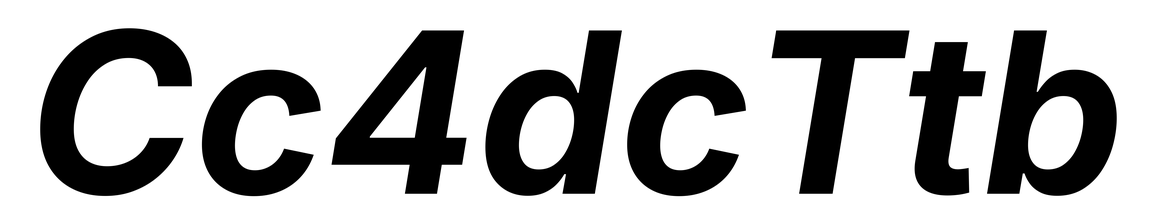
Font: Inter-Italic_Bold_Italic